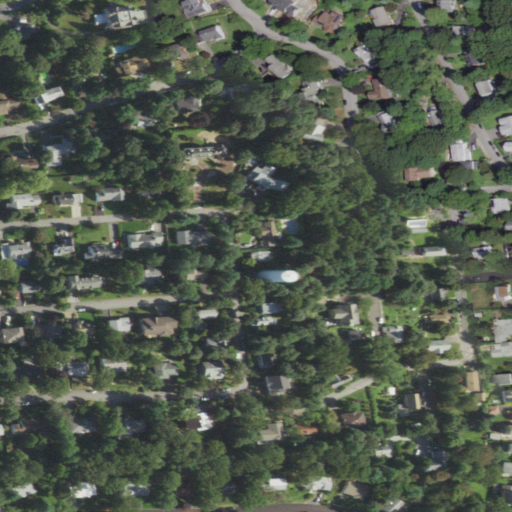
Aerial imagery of mountain in New York named Blackwells Hill containing low intensity development, open development, and medium intensity development